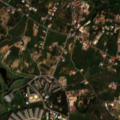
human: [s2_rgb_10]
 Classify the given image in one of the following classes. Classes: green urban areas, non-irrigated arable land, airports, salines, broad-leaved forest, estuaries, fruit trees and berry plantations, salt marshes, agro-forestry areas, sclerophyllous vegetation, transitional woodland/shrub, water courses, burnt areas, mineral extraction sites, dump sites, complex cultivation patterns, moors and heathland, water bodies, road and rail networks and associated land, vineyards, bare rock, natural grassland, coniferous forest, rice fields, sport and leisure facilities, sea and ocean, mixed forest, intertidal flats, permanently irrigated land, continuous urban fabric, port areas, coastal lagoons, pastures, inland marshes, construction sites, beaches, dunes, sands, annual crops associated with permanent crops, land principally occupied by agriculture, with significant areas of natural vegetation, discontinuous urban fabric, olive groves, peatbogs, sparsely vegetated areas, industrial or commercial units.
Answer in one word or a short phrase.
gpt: discontinuous urban fabric, sport and leisure facilities, annual crops associated with permanent crops, complex cultivation patterns